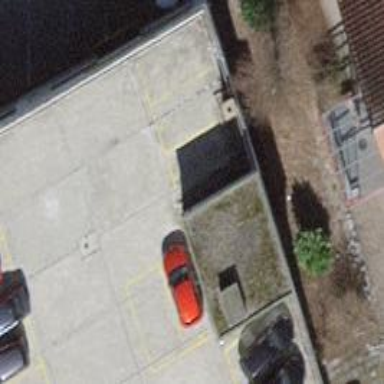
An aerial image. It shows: Car repair shop.